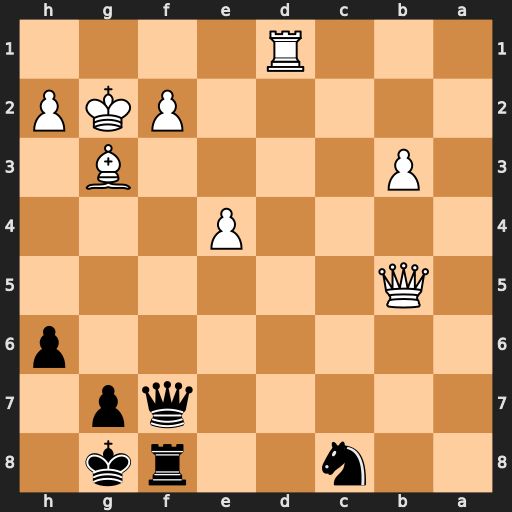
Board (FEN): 2n2rk1/5qp1/7p/1Q6/4P3/1P4B1/5PKP/3R4
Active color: b
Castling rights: -
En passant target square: -
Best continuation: Qf3+ Kh3 Qxd1 Qd5+ Qxd5